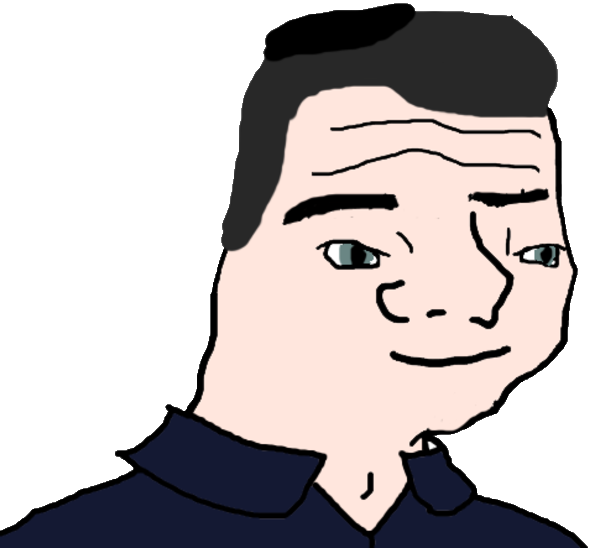
Label: 5_Boomer